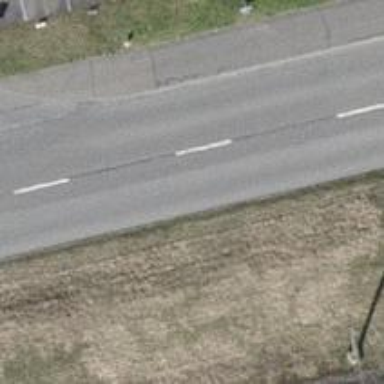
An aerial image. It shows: Bus stop with stop position for public transport.